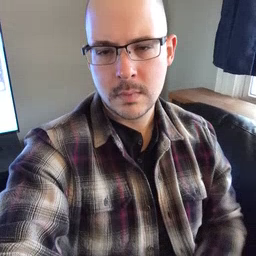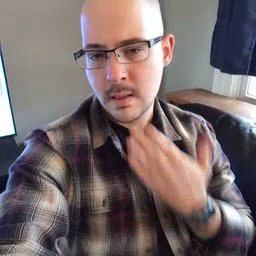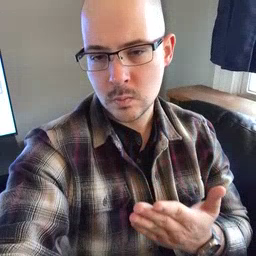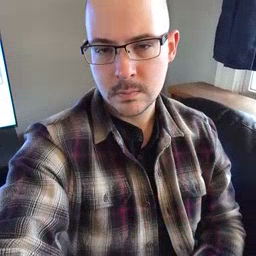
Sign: thankyou